Brain MRI, t1w sequence, axial 2D slice.
Patient: age 28, sex M, weight 78 kg, height 1.78 m
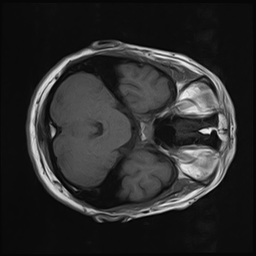